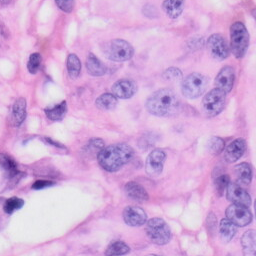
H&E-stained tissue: Skin